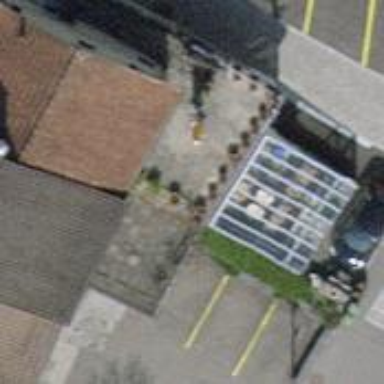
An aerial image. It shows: Building that houses restaurant.